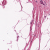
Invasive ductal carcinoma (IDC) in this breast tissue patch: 0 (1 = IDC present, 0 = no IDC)